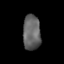
Tissue: lung
Cell type: Epithelial cells
Senescence score: 0.2068
Nuclear area (px): 601
Mean DAPI intensity: 100.842